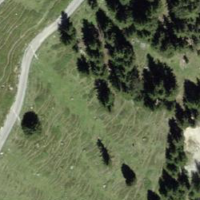
EUNIS habitat code: 26
Species observed at this site:
Turdus torquatus